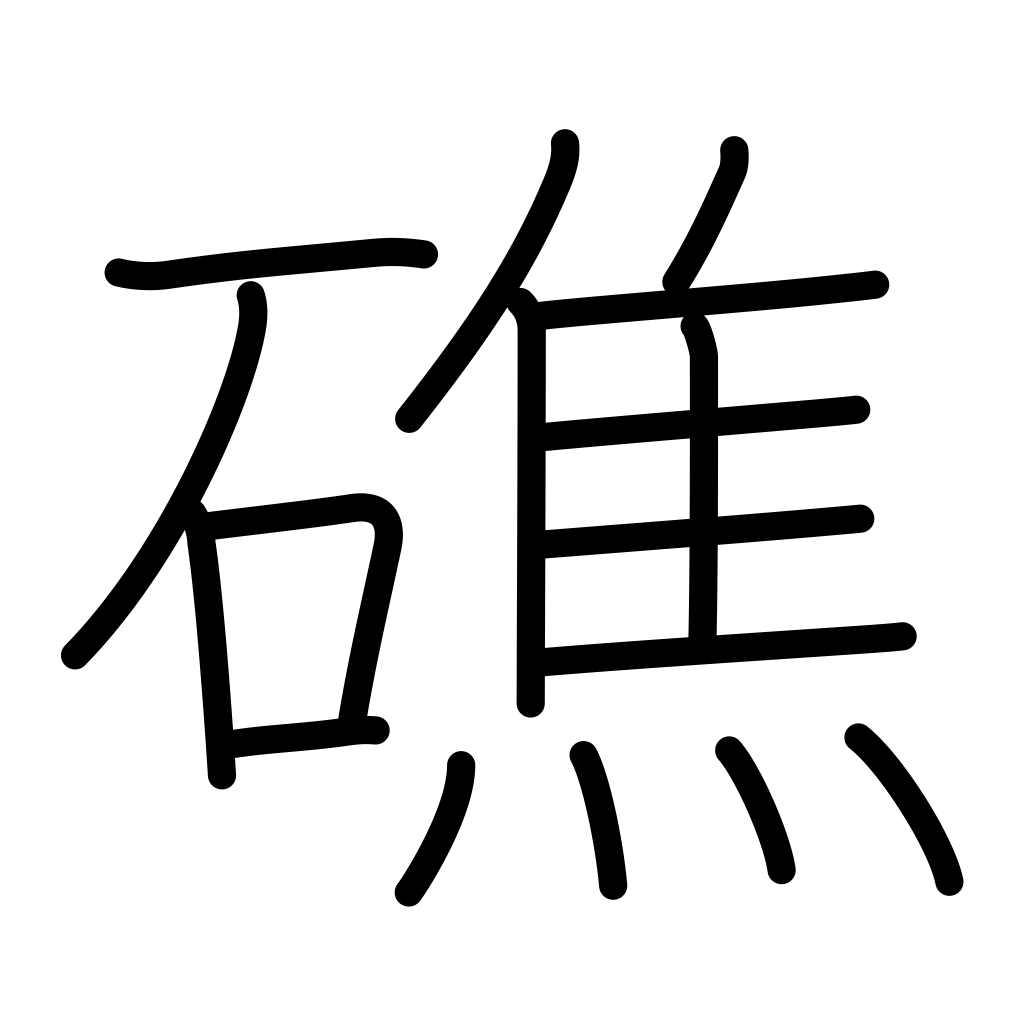
Meaning: reef, sunken rock